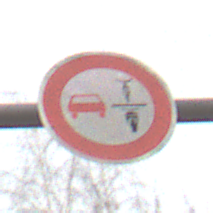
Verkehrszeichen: VerbotUeberholenEinspurigeFahrzeuge
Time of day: MorningAfternoon
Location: Outdoor (Nature)
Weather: PartlyCloudy
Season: Winter
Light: Natural